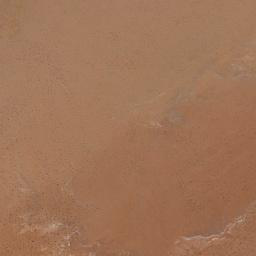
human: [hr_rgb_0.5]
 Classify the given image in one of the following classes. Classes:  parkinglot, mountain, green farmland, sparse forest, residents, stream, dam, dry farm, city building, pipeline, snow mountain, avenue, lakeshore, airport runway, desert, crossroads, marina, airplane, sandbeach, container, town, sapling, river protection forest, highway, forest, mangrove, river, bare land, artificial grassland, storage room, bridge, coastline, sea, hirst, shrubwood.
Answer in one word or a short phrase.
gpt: desert